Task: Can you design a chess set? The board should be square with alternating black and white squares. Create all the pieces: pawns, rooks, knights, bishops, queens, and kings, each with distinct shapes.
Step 1989:
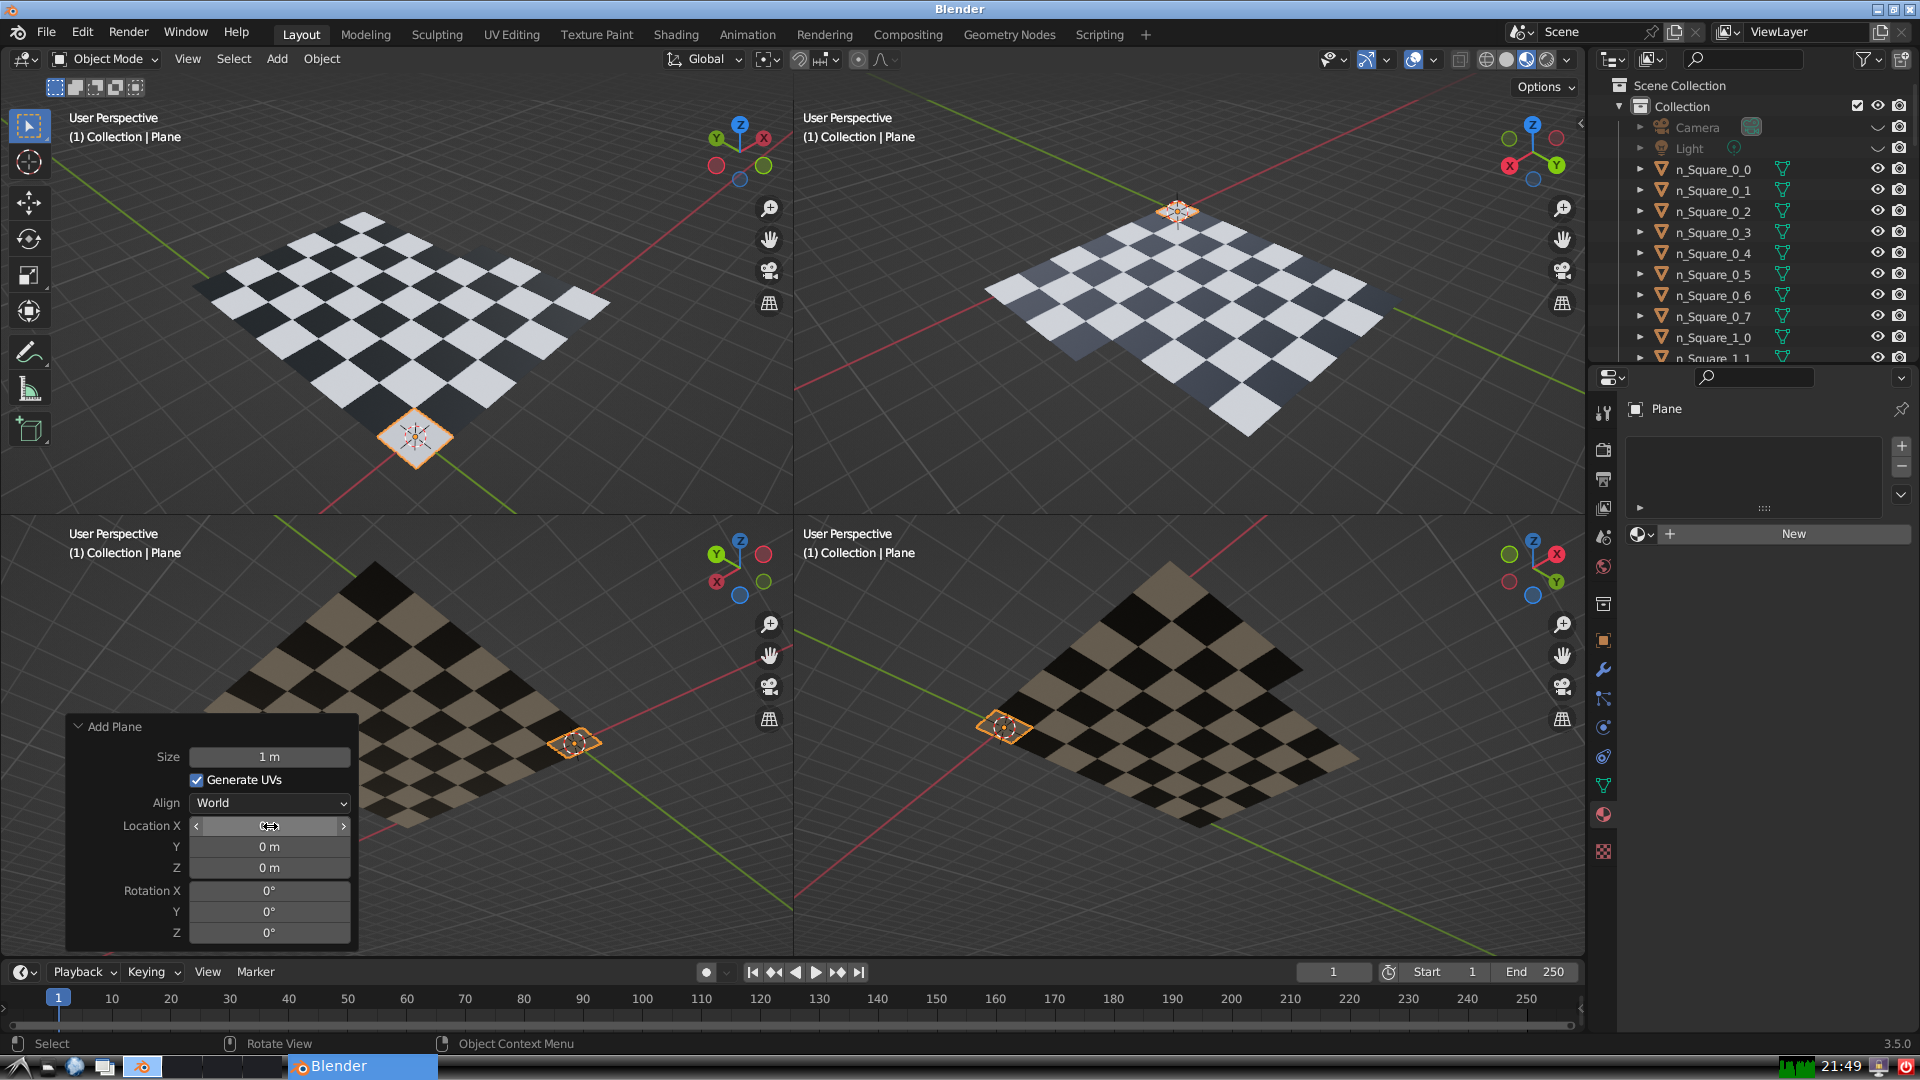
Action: click: no